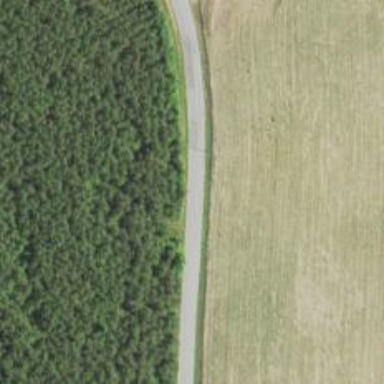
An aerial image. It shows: Tertiary road.